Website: macys
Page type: billing-address
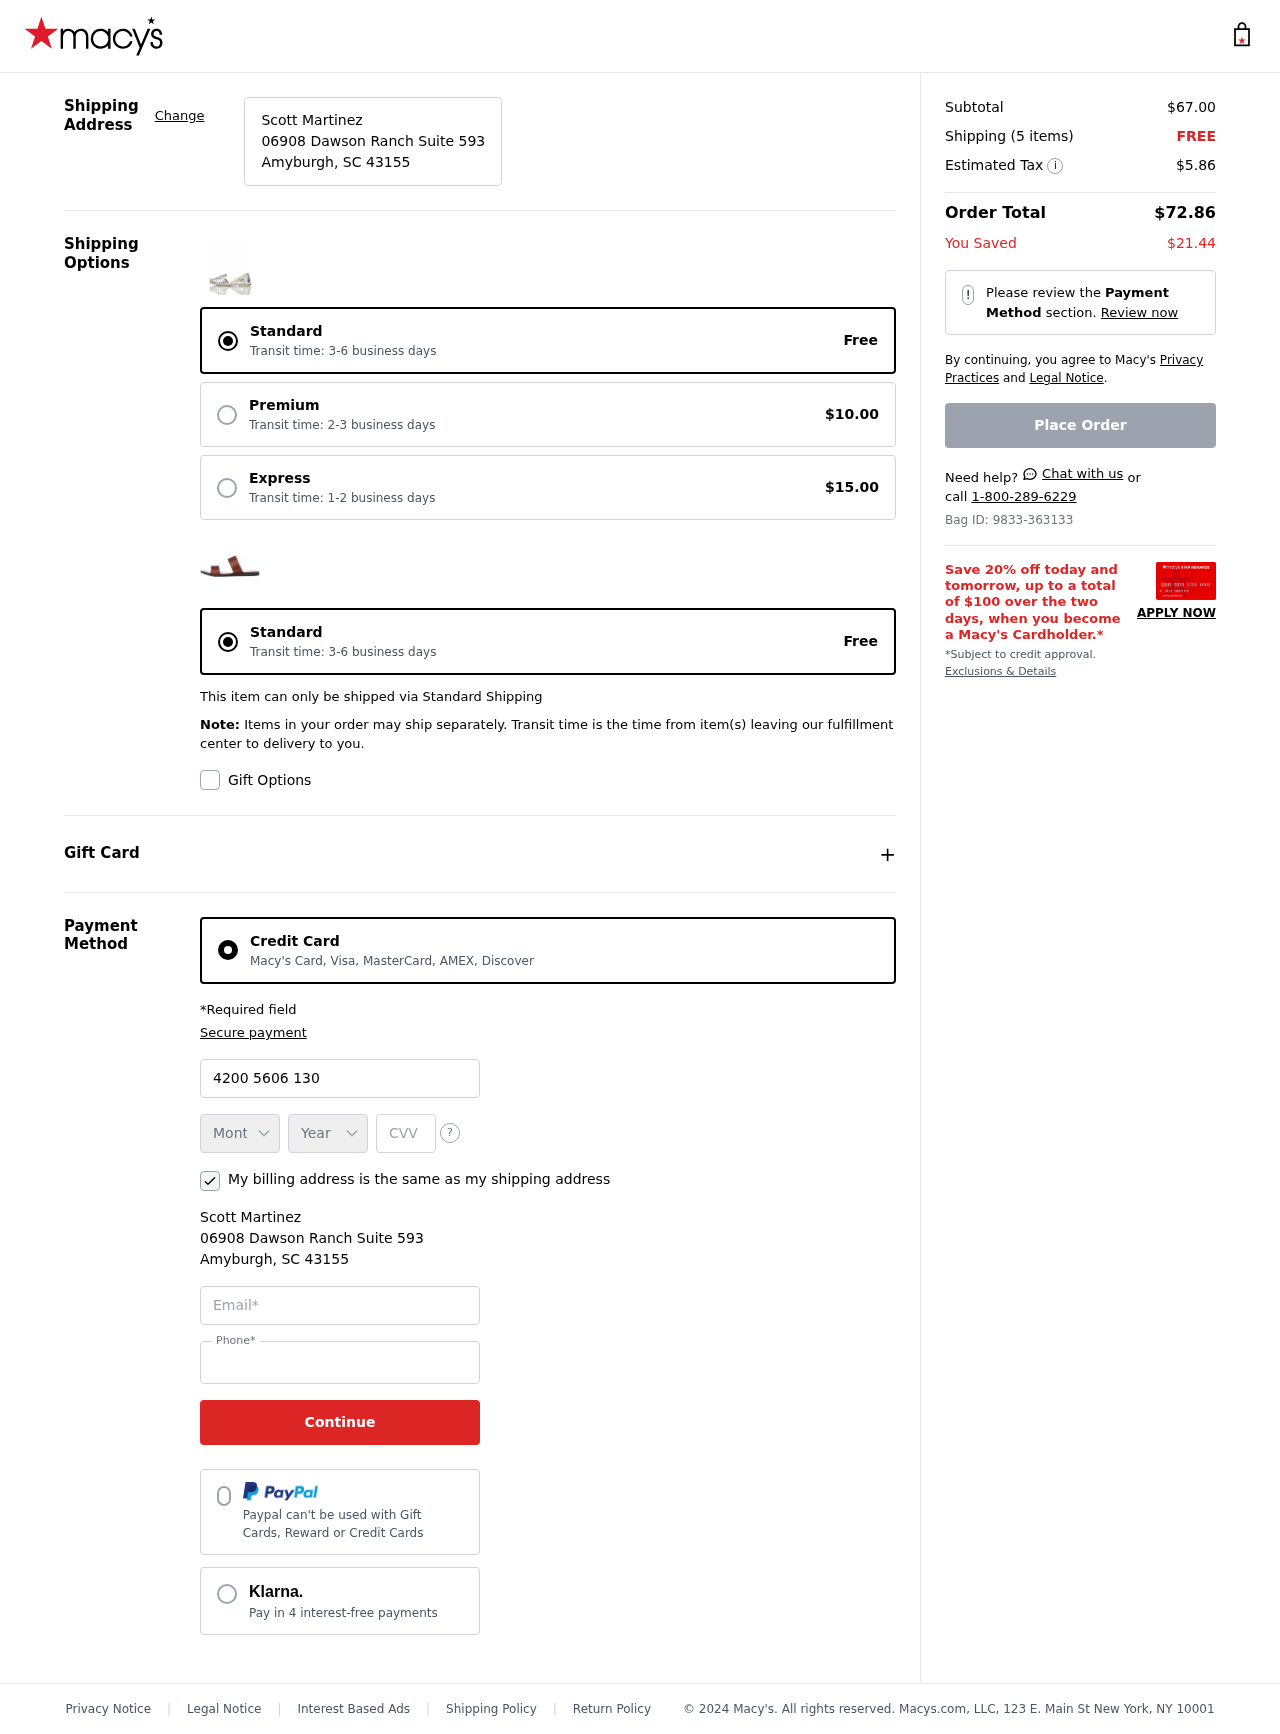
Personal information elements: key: PII_CARD_CVV
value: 093
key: PII_CARD_EXPIRY_MONTH
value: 12
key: PII_CARD_EXPIRY_YEAR
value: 27
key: PII_CARD_NUMBER
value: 4200 5606 1308 1713
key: PII_CITY_STATE_ZIP
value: Amyburgh, SC 43155
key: PII_EMAIL
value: scott.martinez@gmail.com
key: PII_FULLNAME
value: Scott Martinez
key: PII_PHONE
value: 4858826904
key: PII_STREET
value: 06908 Dawson Ranch Suite 593
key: PII_FULLNAME2
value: Scott Martinez
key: PII_CITY
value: Amyburgh
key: PII_STATE_ABBR
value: SC
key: PII_POSTCODE
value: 43155
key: PII_POSTCODE_FULL
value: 43155
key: PII_CITY_STATE
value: Amyburgh, SC
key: PII_POSTCODE_NUMERIC
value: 43155
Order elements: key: ORDER_SUBTOTAL
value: $67.00
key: ORDER_NUM_ITEMS
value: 5
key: ORDER_SHIPPING_COST
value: FREE
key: ORDER_TAX
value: $5.86
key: ORDER_TOTAL
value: $72.86
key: ORDER_SAVINGS
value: $21.44
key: ORDER_ID
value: Bag ID: 9833-363133